Field crop: maize
Growth stage: 2
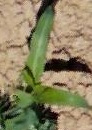
Species: maize